Can you highlight the differences in these two pictures?
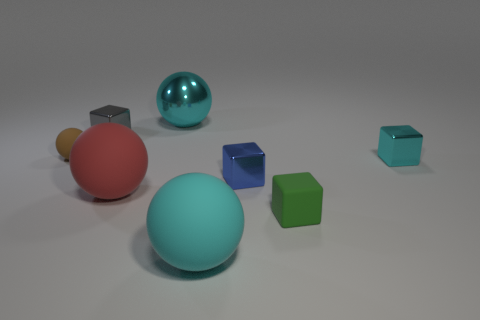
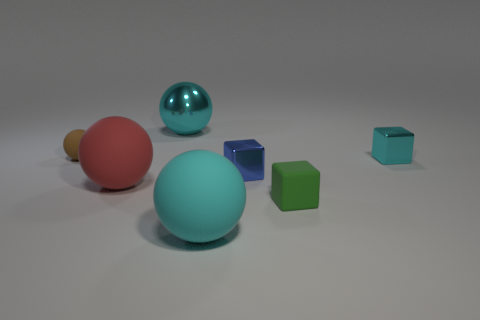
the small gray object is no longer there
the gray metal block is missing
the small gray shiny thing is missing
the tiny gray metallic block to the left of the large shiny sphere is gone
the small gray metal cube that is to the left of the tiny blue block has disappeared
the tiny gray metallic cube behind the small cyan metallic cube is no longer there